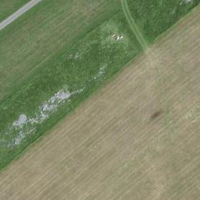
EUNIS habitat code: 52
Species observed at this site:
Noccaea caerulescens